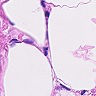
Metastatic tissue present: no